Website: lowes
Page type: billing-address
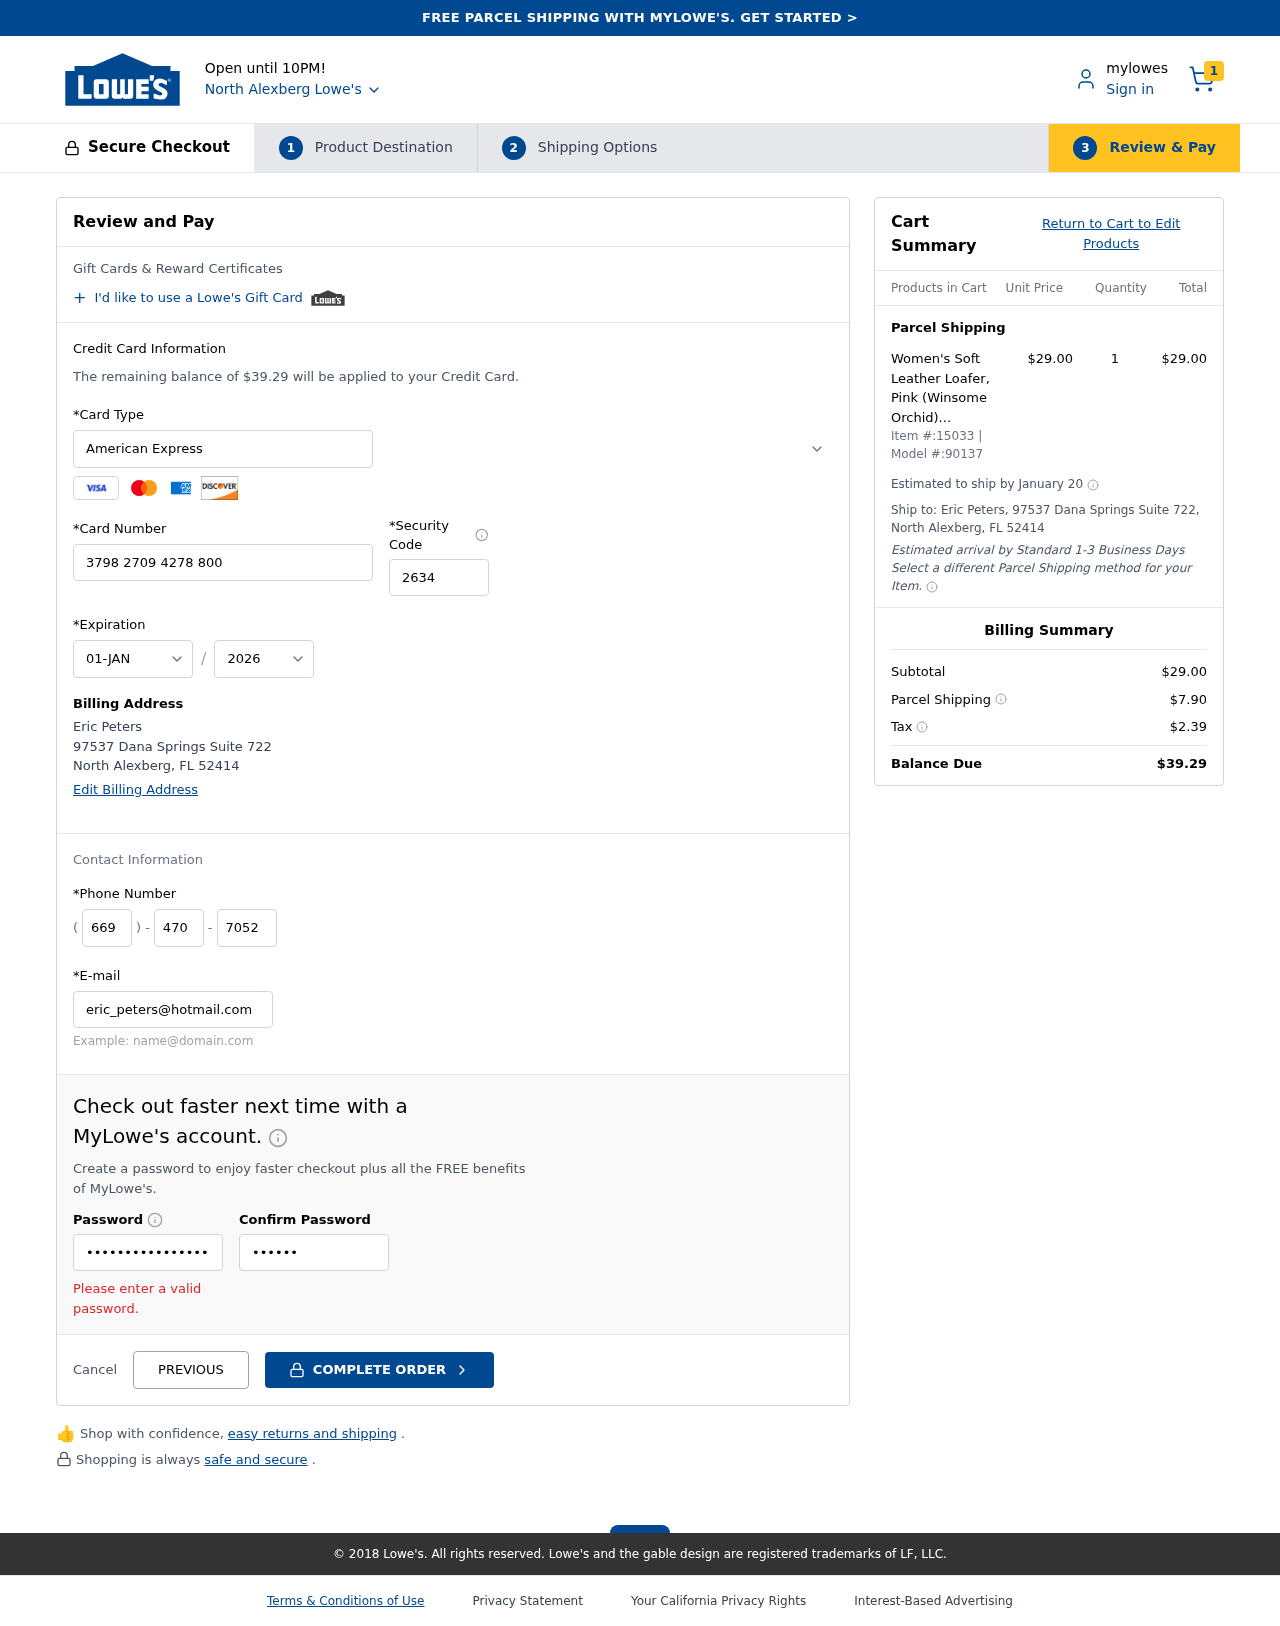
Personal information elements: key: PII_CARD_CVV
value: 2634
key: PII_CARD_EXPIRY_MONTH
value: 01
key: PII_CARD_EXPIRY_YEAR
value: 26
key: PII_CARD_NUMBER
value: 3798 2709 4278 800
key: PII_CARD_TYPE
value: American Express
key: PII_CITY
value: North Alexberg
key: PII_CITY_STATE_ZIP
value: North Alexberg, FL 52414
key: PII_EMAIL
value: eric_peters@hotmail.com
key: PII_FULLNAME
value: Eric Peters
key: PII_PHONE_AREA
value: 669
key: PII_PHONE_PREFIX
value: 470
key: PII_PHONE_SUFFIX
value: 7052
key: PII_STREET
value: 97537 Dana Springs Suite 722
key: PII_FULLNAME2
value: Eric Peters
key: PII_STATE_ABBR
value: FL
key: PII_POSTCODE
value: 52414
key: PII_POSTCODE_FULL
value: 52414
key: PII_CITY_STATE
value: North Alexberg, FL
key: PII_POSTCODE_NUMERIC
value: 52414
Product elements: key: PRODUCT1_NAME
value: Women's Soft Leather Loafer, Pink (Winsome Orchid), 8 UK
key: PRODUCT1_PRICE
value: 29
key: PRODUCT1_QUANTITY
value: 1
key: PRODUCT_ITEM_NUMBER
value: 15033
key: PRODUCT_MODEL_NUMBER
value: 90137
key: PRODUCT1_LINE_TOTAL
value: $29.00
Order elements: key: ORDER_NUM_ITEMS
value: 1
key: ORDER_TOTAL
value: $39.29
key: ORDER_SHIPPING_DATE
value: January 20
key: ORDER_SUBTOTAL
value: $29.00
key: ORDER_SHIPPING_COST
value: $7.90
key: ORDER_TAX
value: $2.39